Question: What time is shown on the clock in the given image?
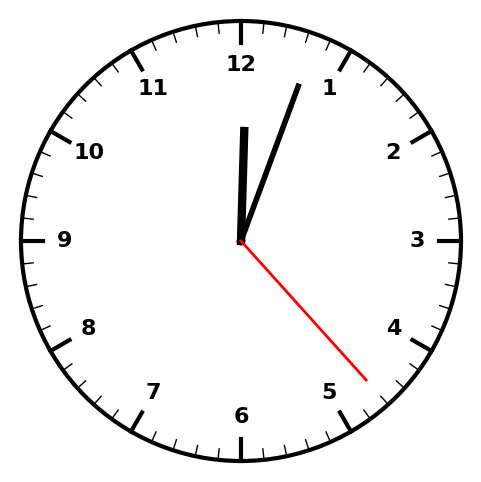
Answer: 12:03:23